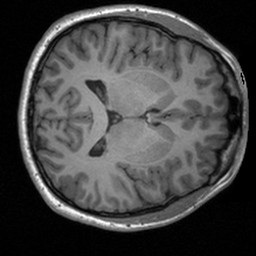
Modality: T1w
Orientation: axial
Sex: male
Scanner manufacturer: siemens
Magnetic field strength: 3 T
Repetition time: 1.9 s
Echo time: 0.00226 s